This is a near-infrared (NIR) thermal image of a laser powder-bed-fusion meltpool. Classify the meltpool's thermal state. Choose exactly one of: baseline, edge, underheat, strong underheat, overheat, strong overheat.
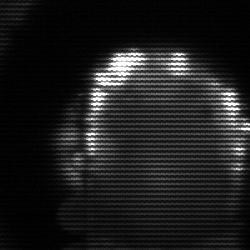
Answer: baseline